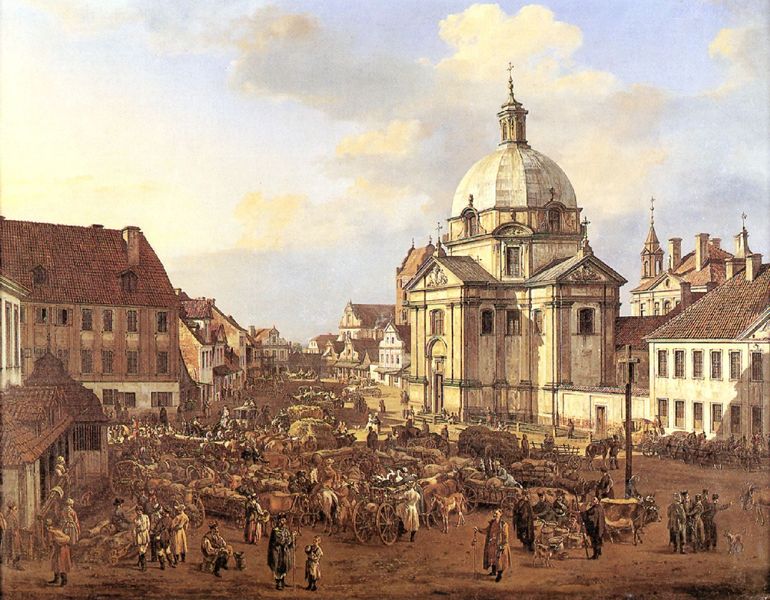
Titel: Die Sakramentinerinnenkirche
Künstler: Canaletto
Standort: Warschau, Königsschloß (EU - PL)
Schlagwörter: blau, himmel, wolken, menschen, stadt, braun, laterne, weiss, haus, tiere, wolke, häuser, kirche, händler, karren, kinder, pferde, schornsteine, kutschen, markt, platz, kuppel, kreuz, dom, kathedrale, mittelalter, stall, dreck, gespann, leiterwagen, stallungen, feilschen